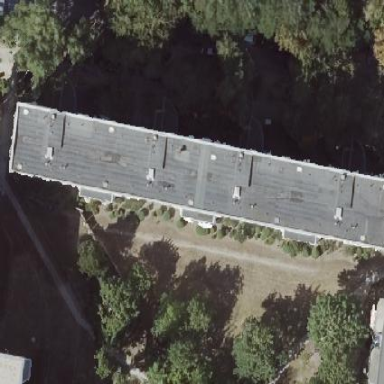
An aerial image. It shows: Apartment building with flat roof.